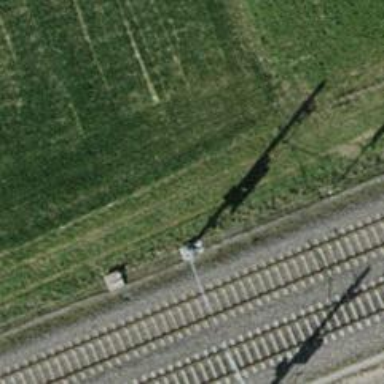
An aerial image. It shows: Catenary mast for power lines.